Question: I am not sure if I am the only one with this problem but I can't seem to fix it. I am using Eclipse Kepler and Moonrise Standalone (dark) theme.
The problem is with the console window which has dark font on dark background. I've tried to change the colors under to no avail.

The funny thing is that the console has white background upon startup but changes to black as soon as I click on it. I haven't found any css file for Moonrise theme.
Is this possible to fix or am I stuck with the default white theme?
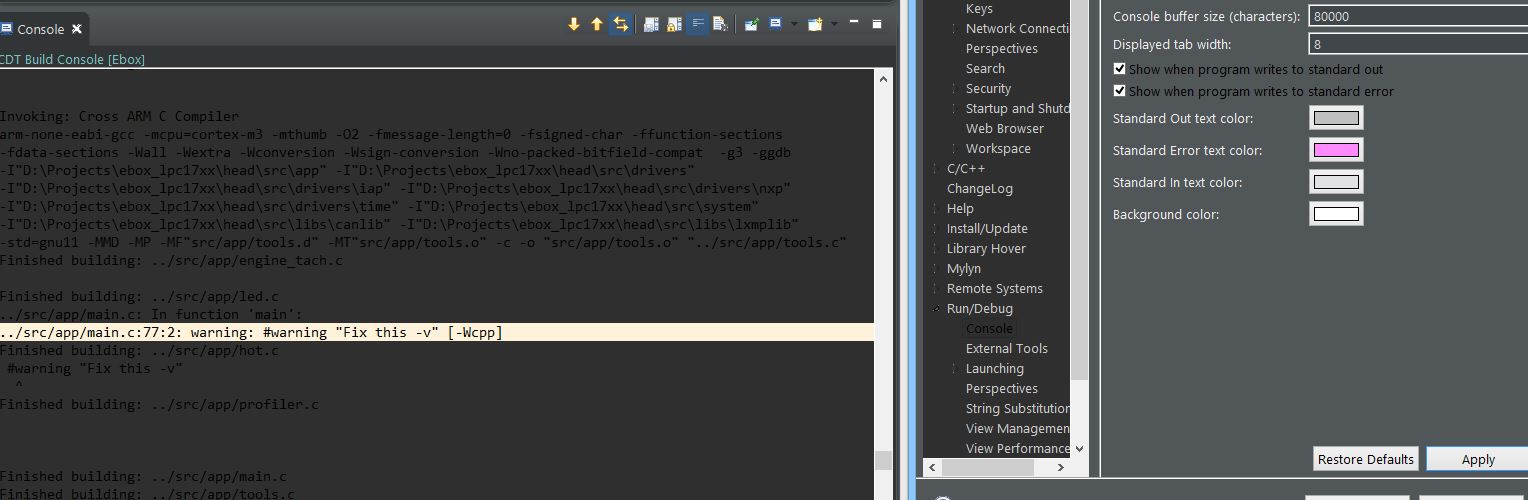
Answer: The issue has been (finally!) resolved. The console color scheme can be changed under , if you're using CDT of course.